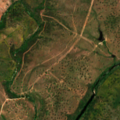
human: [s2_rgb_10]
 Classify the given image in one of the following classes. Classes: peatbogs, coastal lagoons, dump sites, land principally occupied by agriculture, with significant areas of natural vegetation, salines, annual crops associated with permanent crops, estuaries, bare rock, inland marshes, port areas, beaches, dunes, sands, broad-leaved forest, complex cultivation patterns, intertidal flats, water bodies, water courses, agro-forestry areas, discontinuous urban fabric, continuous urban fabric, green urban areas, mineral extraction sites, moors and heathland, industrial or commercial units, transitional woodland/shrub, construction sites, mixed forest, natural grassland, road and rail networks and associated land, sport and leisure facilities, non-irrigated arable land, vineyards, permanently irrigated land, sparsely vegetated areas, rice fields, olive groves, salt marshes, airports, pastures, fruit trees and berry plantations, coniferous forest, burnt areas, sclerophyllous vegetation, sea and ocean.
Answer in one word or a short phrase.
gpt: pastures, agro-forestry areas, transitional woodland/shrub